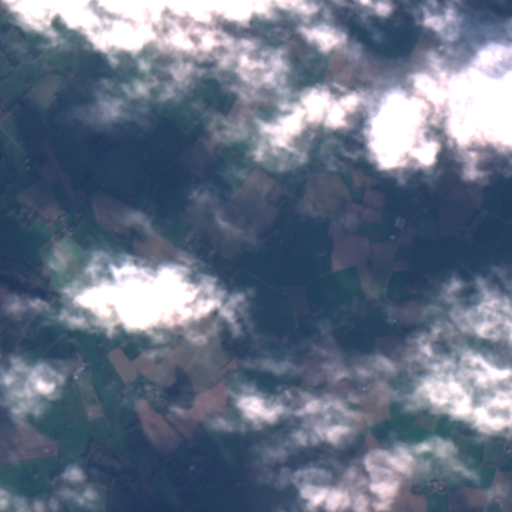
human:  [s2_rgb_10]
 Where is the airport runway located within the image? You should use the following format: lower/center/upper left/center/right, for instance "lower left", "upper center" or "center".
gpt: The airport runway is located in the lower center of the image.
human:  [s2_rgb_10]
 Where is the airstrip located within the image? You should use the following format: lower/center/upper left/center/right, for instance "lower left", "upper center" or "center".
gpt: The airstrip is located in the lower center of the image.
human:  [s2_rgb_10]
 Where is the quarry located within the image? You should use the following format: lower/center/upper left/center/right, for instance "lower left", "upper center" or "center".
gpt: The quarry is located in the lower right of the image.
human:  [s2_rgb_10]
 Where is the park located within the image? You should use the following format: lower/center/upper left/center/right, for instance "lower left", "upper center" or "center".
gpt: There is no park in the image.